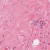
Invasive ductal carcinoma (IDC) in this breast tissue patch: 0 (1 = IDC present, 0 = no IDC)